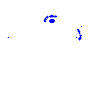
Particle: pion